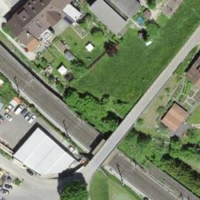
EUNIS habitat code: 57
Species observed at this site:
Convallaria majalis